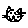
Label: cat